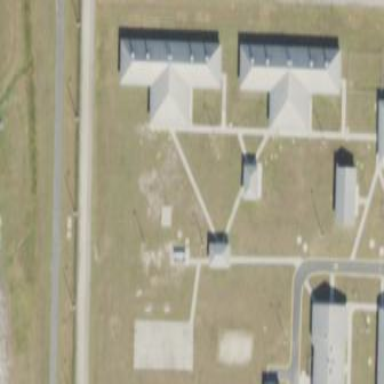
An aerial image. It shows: Prison.